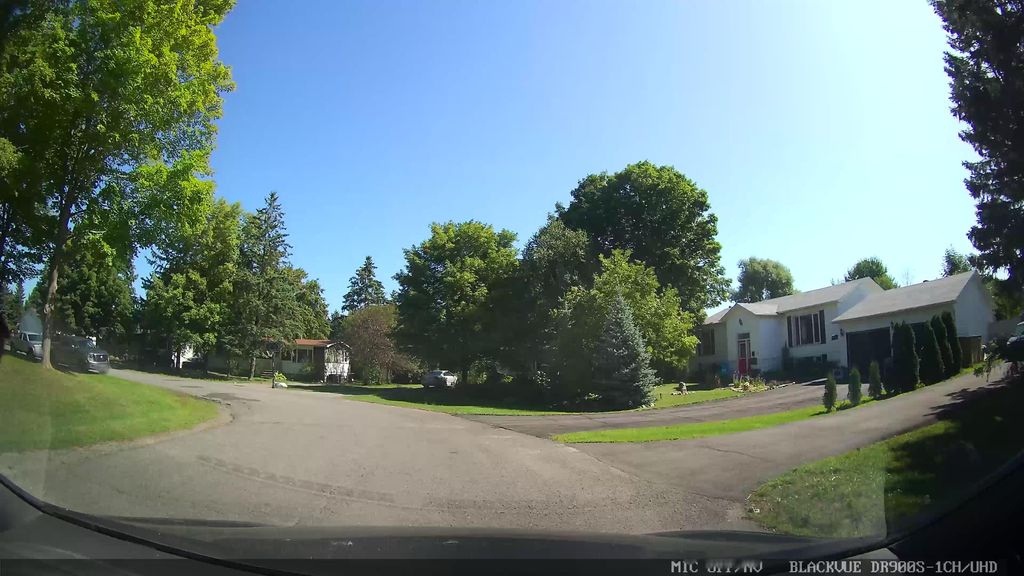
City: ottawa-gatineau